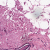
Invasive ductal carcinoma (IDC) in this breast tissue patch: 0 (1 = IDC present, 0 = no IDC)